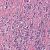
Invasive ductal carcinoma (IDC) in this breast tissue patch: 1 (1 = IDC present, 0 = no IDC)